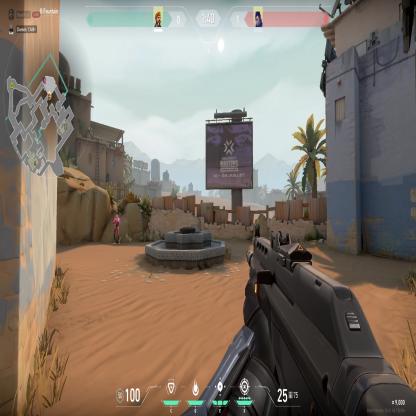
Label: enemy